【题型】解答题　【知识点】平面几何　【难度】easy
如图，$AB$是$\odot O$的直径，点$C$在$\odot O$上，过点$C$作$\odot O$的切线$CD$，交$AB$的延长线于点$D$，若$\angle D = 30^\circ$，$CD = 2\sqrt{3}$，求$\odot O$的半径及弧$AC$的长．

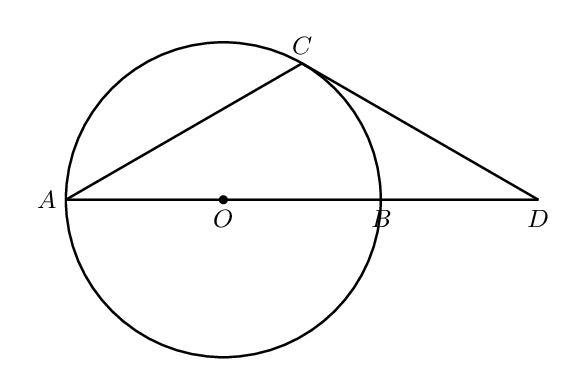
【解答】
\noindent
【答案】$\odot O$的半径为$2$，弧$AC$的长为$\dfrac{4\pi}{3}$．

\vspace{0.5em}
\noindent
【详解】解：连接$OC$，

\vspace{0.5em}
\noindent
$\because$ 点$C$在$\odot O$上，$CD$是$\odot O$的切线，

\noindent
$\therefore OC \perp CD$，

\noindent
$\therefore \angle OCD = 90^\circ$，

\noindent
$\because \angle D = 30^\circ$，

\noindent
$\therefore OD = 2OC$，$\angle AOC = 30^\circ + 90^\circ = 120^\circ$，

\noindent
$\because CD = 2\sqrt{3}$，

\noindent
$\therefore (OC)^2 + (2\sqrt{3})^2 = (2OC)^2$，（$OC>0$）

\noindent
$\therefore OC = 2$，

\noindent
$\therefore \overset{\frown}{AC} = 2\pi \times 2 \times \dfrac{120^\circ}{360^\circ} = \dfrac{4\pi}{3}$．

\noindent
$\therefore \odot O$的半径为$2$，弧$AC$的长为$\dfrac{4\pi}{3}$．
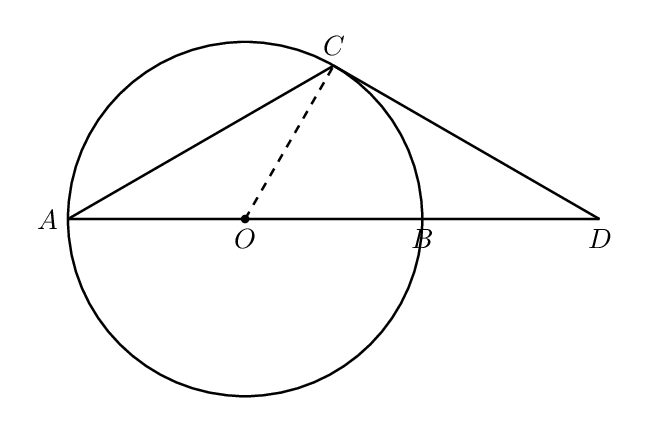